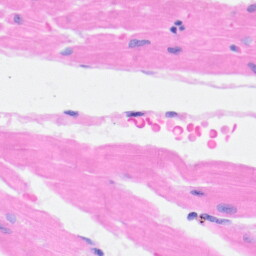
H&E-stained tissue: Heart